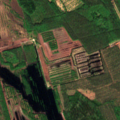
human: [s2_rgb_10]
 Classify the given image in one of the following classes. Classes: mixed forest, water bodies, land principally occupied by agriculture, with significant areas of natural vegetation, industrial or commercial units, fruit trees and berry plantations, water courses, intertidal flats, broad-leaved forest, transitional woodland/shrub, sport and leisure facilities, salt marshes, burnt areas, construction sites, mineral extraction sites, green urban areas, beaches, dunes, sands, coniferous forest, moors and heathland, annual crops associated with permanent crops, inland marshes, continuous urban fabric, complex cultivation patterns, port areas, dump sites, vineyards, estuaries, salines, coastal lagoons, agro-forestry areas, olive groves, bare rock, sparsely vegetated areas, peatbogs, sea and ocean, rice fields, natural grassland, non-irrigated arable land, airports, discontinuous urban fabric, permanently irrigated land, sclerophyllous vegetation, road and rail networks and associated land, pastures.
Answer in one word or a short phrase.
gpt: coniferous forest, mixed forest, peatbogs